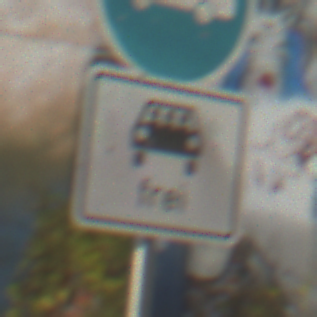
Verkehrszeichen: MehrfachbesetzePersonenkraftwagenFrei
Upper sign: Busssonderstreifen
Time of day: MorningAfternoon
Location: Outdoor (Urban)
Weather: PartlyCloudy
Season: NotSpecified
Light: Natural